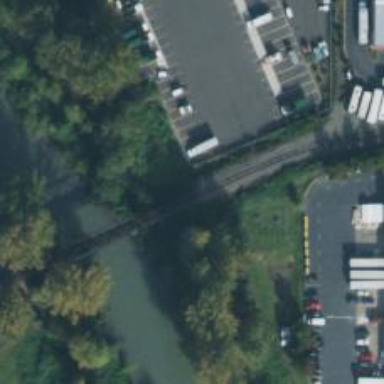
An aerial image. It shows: Railway spur bridge.